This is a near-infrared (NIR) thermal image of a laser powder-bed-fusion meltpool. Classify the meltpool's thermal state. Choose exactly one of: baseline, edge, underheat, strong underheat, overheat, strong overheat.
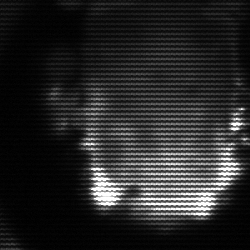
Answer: baseline